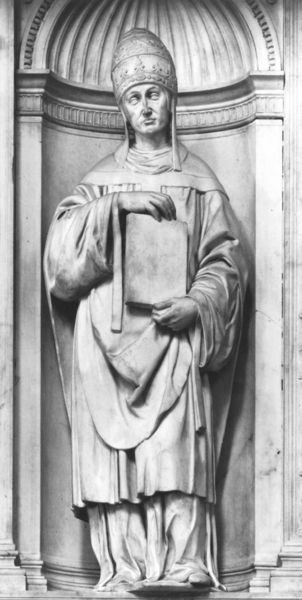
Titel: Piccolomini-Altar
Künstler: Michelangelo
Standort: Siena, Dom (EU - I - Toskana)
Schlagwörter: hand, umhang, weiß, hut, kleid, marmor, nase, schwarz, säule, blick, rock, augen, band, bibel, falten, gesicht, halten, kragen, sockel, stehen, stein, hände, kirche, auge, figur, geistlicher, gewand, kutte, stehend, traurig, skulptur, statue, bogen, fassade, kuppel, bischof, papst, bildhauerei, plastik, zeigen, foto, nische, gewölbe, buch, denkmal, altar, mitra, tiara, grabmal, abt, skuptur, munf